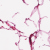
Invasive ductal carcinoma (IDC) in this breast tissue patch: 0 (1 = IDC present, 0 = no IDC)